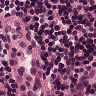
Metastatic tissue present: no